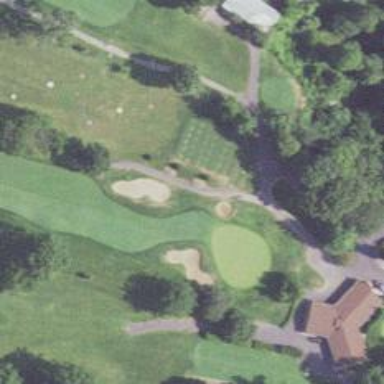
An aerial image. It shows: Pathway for golfing.